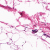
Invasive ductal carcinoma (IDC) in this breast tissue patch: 0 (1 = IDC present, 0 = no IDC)